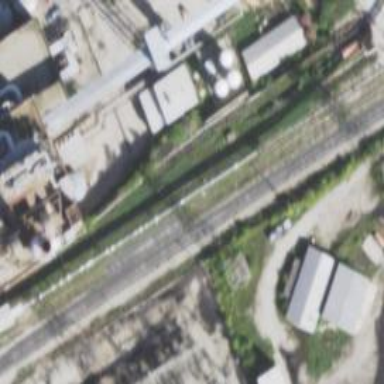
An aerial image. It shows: Abandoned spur railway.